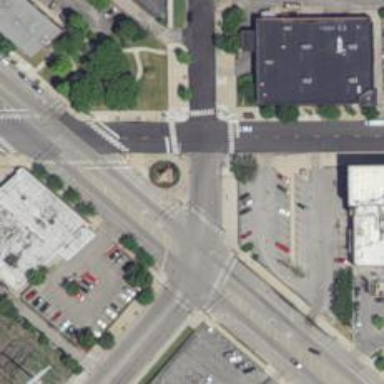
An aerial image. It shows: Footway located on traffic island.